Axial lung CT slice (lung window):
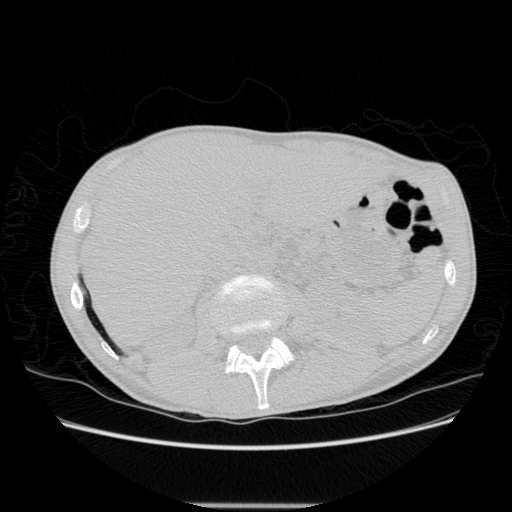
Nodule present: no